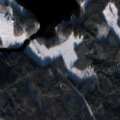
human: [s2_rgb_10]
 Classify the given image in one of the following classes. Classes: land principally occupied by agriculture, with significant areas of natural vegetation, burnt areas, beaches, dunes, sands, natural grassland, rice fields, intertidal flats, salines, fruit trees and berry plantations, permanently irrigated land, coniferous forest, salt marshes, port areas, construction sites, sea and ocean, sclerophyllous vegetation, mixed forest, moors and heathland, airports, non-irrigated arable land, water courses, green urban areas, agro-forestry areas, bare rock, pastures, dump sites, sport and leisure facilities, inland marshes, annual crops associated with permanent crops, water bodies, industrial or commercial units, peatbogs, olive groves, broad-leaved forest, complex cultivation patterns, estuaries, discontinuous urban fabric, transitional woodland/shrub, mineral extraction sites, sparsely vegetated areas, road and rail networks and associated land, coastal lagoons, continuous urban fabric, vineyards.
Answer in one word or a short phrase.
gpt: land principally occupied by agriculture, with significant areas of natural vegetation, coniferous forest, mixed forest, water bodies